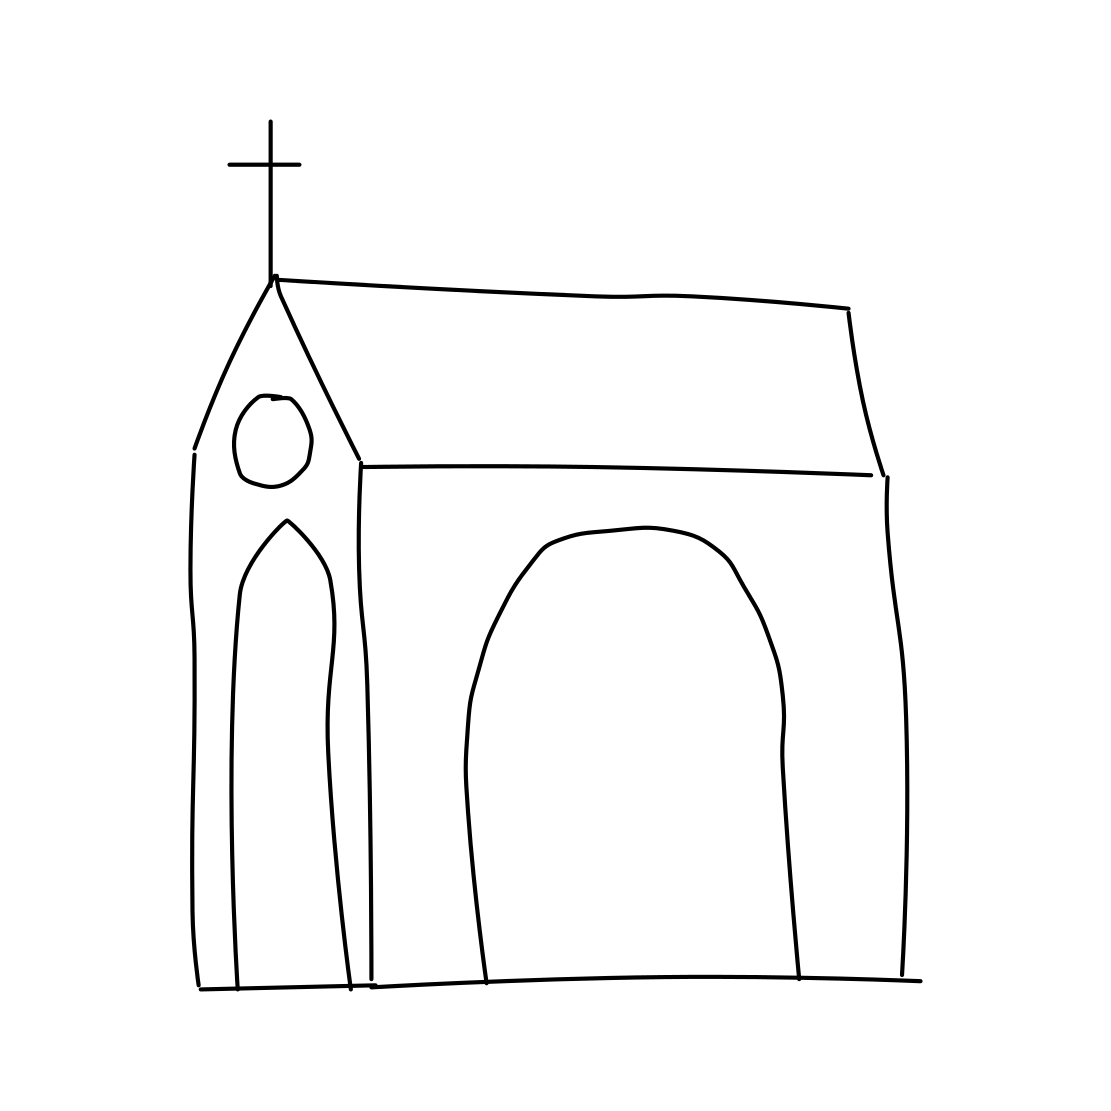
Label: church